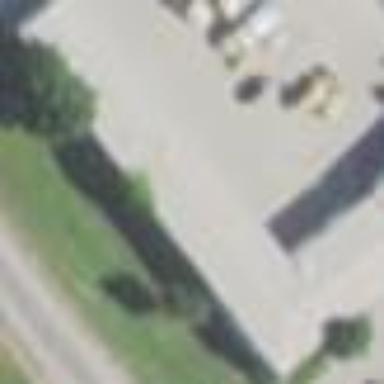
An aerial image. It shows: Commercial building.